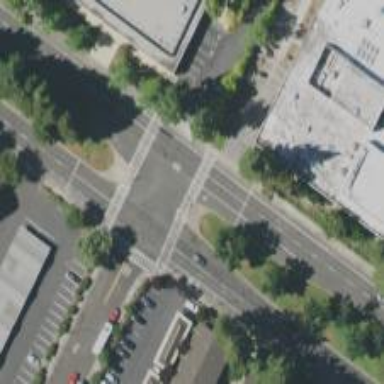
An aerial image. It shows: Marked uncontrolled road crossing.